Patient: sex M, age 57
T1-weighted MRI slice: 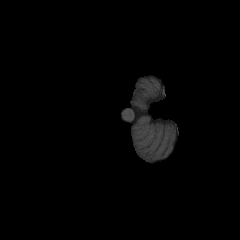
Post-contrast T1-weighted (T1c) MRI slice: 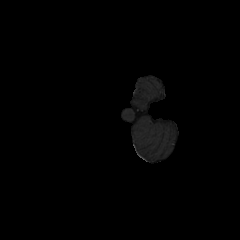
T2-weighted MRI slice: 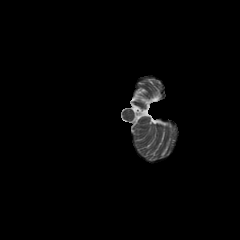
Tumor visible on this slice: no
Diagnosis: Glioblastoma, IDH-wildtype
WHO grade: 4